Question: I have a dataframe with three columns: Batch, Trial, Time.
Five Trials (0-4) are ran for each Batch number.
I want to pull out the row with the smallest time from each Batch and put them into a new dataframe.
I'm not sure where to start.

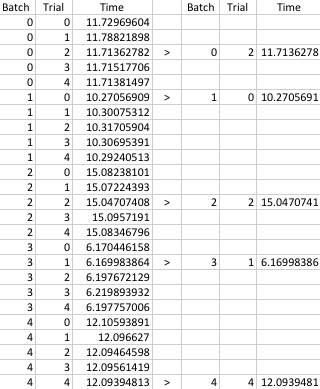
Answer: Assuming the dataframe as df.
'''
Try
df.new <- df[ df$Time == ave(df$Time, df$Batch, FUN=min), ])
'''